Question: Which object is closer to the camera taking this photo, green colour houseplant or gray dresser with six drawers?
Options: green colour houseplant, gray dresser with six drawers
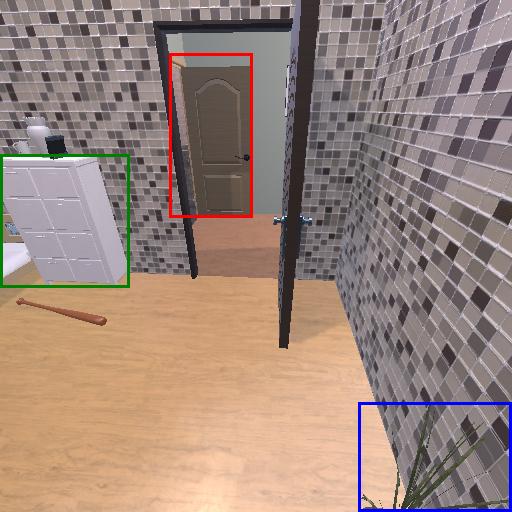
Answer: green colour houseplant